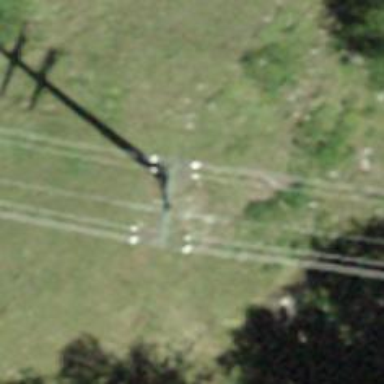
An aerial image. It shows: Power tower.